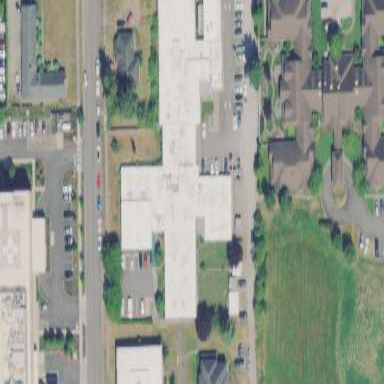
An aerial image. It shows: Building that serves as nursing home.